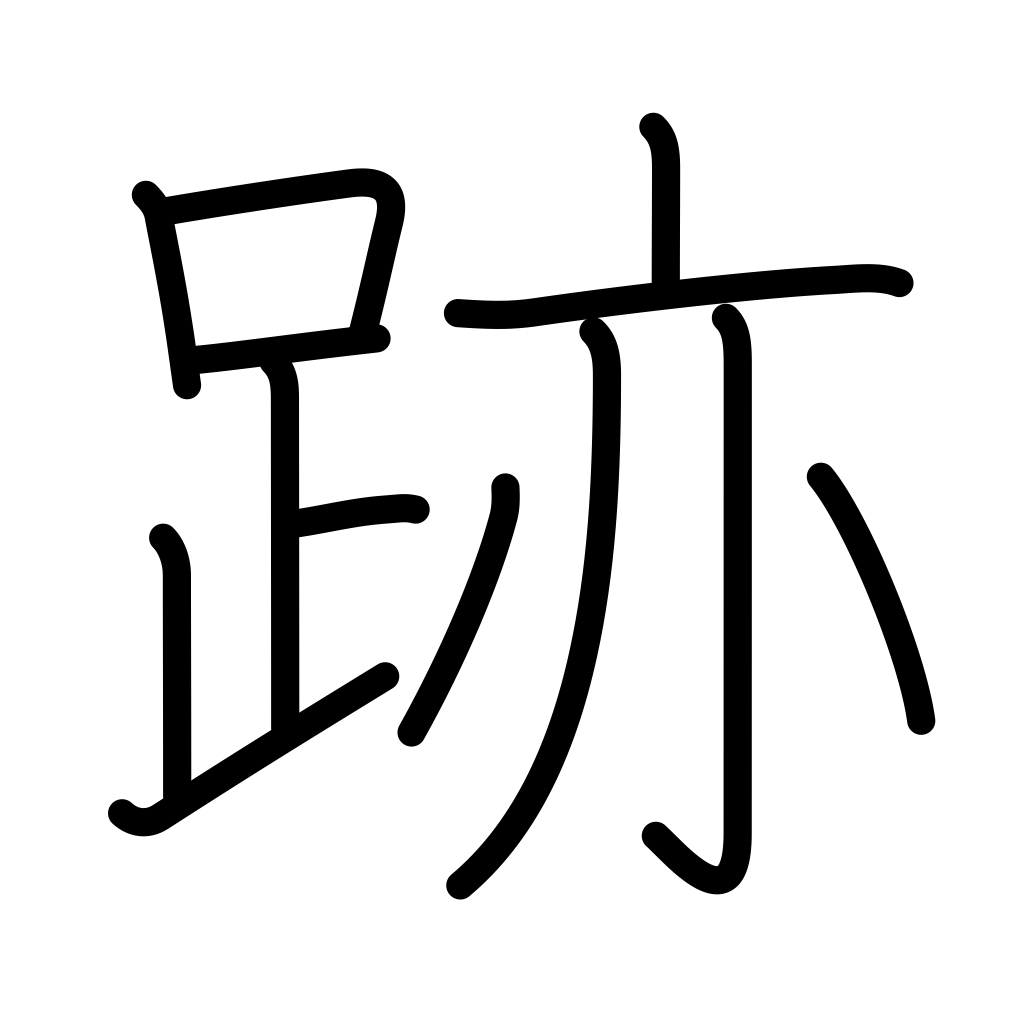
Meaning: tracks, mark, print, impression